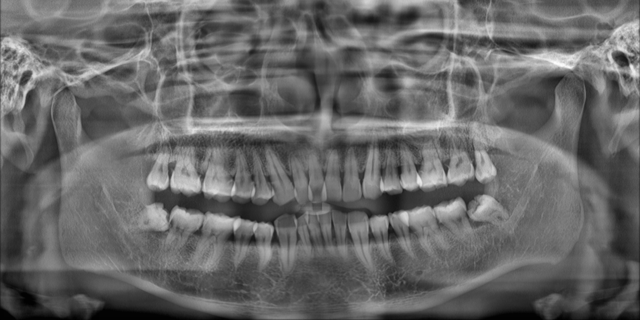
adult